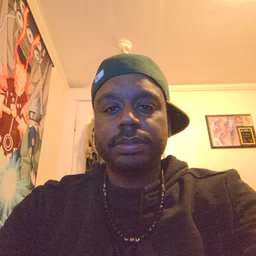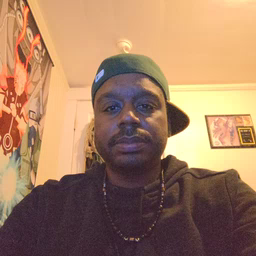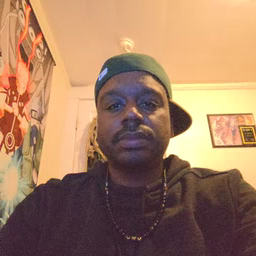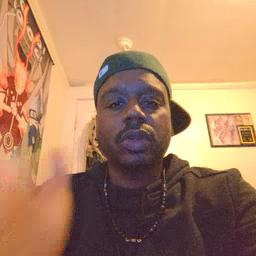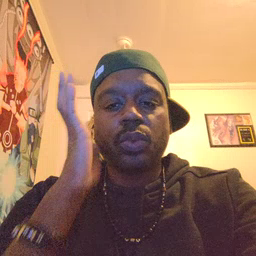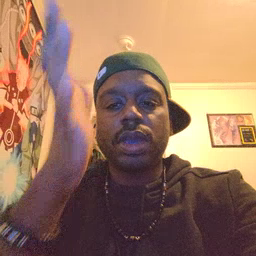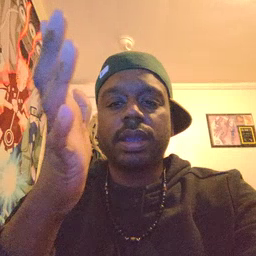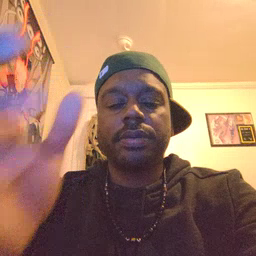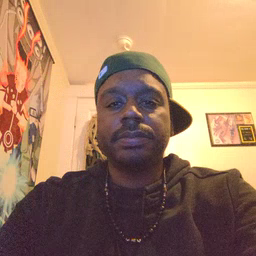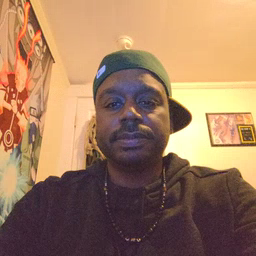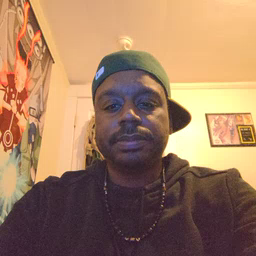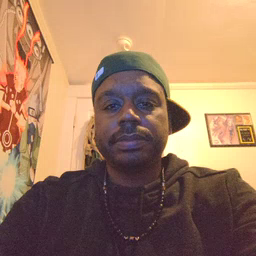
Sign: will